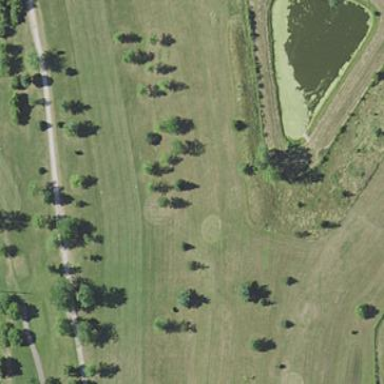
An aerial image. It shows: Golf fairway surrounded by grass.